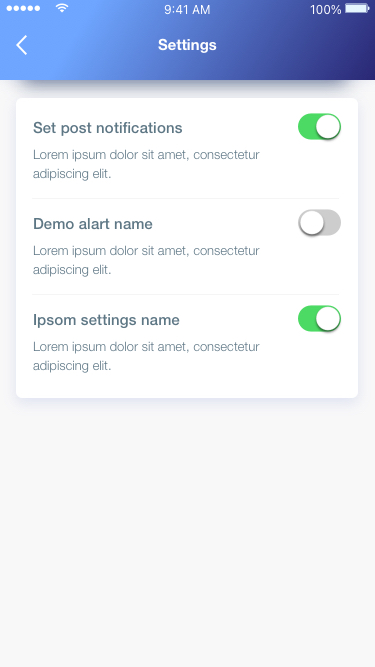
Text in this UI design:
Settings
Set post notifications
Lorem ipsum dolor sit amet, consectetur
adipiscing elit.
Ipsom settings name
Lorem ipsum dolor sit amet, consectetur
adipiscing elit.
Demo alart name
Lorem ipsum dolor sit amet, consectetur
adipiscing elit.